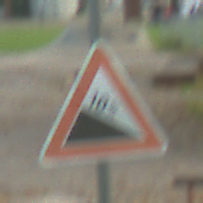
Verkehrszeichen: Gefaelle10
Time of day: MorningAfternoon
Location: Outdoor (Urban)
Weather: PartlyCloudy
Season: NotSpecified
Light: Natural